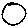
Label: circle